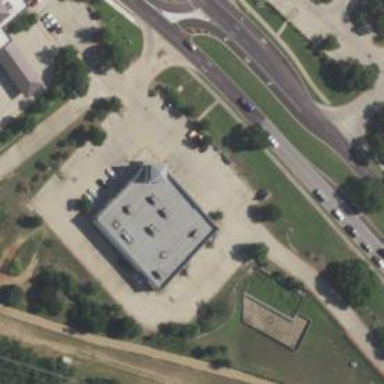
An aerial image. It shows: Pharmacy providing healthcare services.